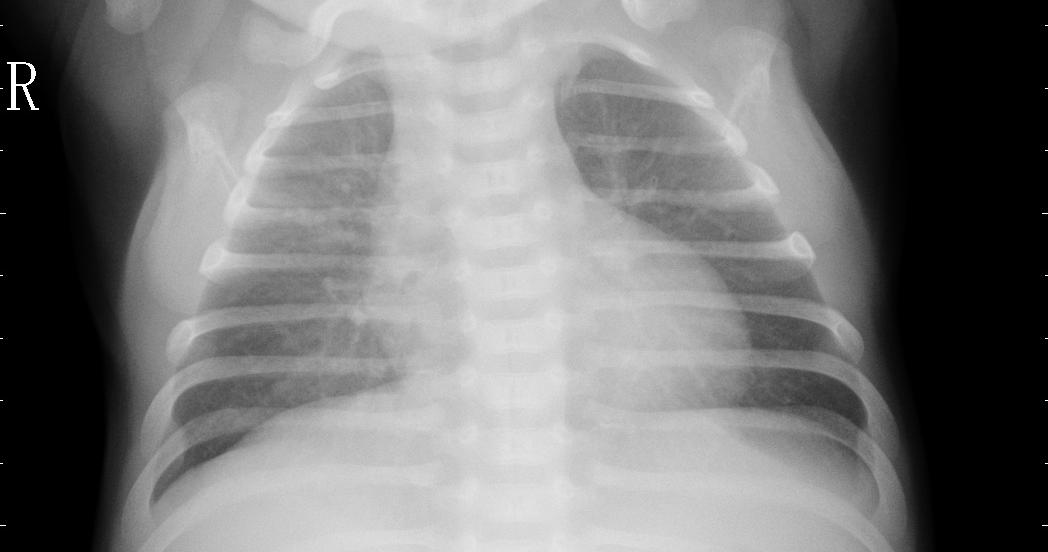
Diagnosis: PNEUMONIA